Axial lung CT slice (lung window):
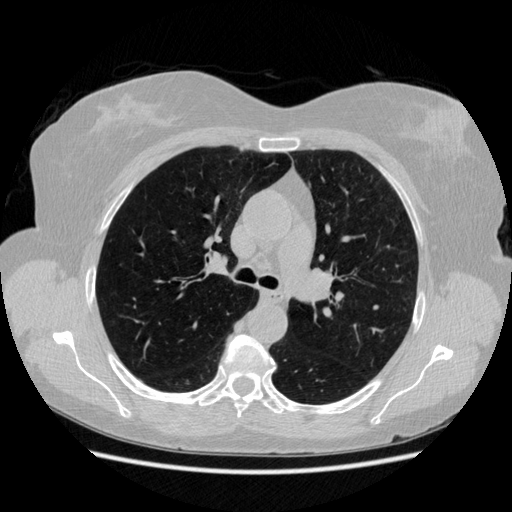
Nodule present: no